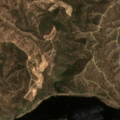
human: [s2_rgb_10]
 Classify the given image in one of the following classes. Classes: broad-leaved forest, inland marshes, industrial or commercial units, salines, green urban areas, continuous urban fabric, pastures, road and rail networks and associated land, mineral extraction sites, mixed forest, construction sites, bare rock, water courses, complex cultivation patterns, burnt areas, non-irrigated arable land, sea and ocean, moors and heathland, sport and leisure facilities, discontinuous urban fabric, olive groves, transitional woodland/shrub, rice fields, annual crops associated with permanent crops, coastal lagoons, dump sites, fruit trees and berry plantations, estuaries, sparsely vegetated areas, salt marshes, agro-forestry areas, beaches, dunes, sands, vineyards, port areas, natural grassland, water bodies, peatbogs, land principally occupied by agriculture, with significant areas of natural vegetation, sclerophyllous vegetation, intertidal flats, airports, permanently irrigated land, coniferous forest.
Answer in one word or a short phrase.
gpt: olive groves, sclerophyllous vegetation, transitional woodland/shrub, water courses